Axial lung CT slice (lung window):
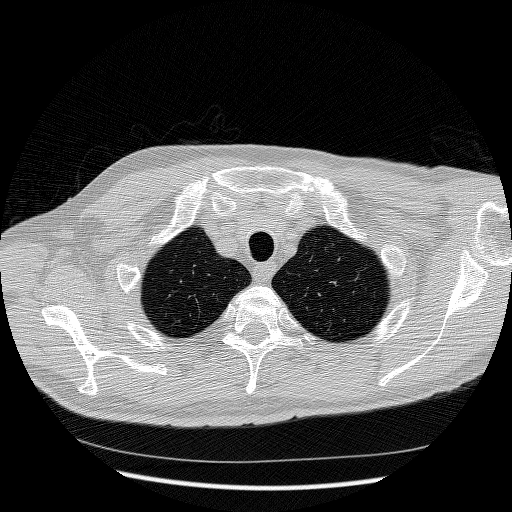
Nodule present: no